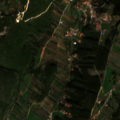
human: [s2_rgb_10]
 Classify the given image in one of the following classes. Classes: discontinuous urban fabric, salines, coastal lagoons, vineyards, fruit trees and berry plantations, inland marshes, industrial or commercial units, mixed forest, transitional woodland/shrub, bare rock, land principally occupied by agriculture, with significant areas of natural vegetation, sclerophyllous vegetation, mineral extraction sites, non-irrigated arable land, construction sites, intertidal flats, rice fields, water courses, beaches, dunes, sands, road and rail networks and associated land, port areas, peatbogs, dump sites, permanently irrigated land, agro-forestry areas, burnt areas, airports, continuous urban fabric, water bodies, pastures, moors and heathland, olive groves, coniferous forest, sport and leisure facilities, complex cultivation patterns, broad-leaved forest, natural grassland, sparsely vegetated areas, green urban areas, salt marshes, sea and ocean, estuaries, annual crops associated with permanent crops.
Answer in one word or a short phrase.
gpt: mineral extraction sites, complex cultivation patterns, land principally occupied by agriculture, with significant areas of natural vegetation, coniferous forest, mixed forest, sclerophyllous vegetation, transitional woodland/shrub